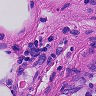
Metastatic tissue present: no